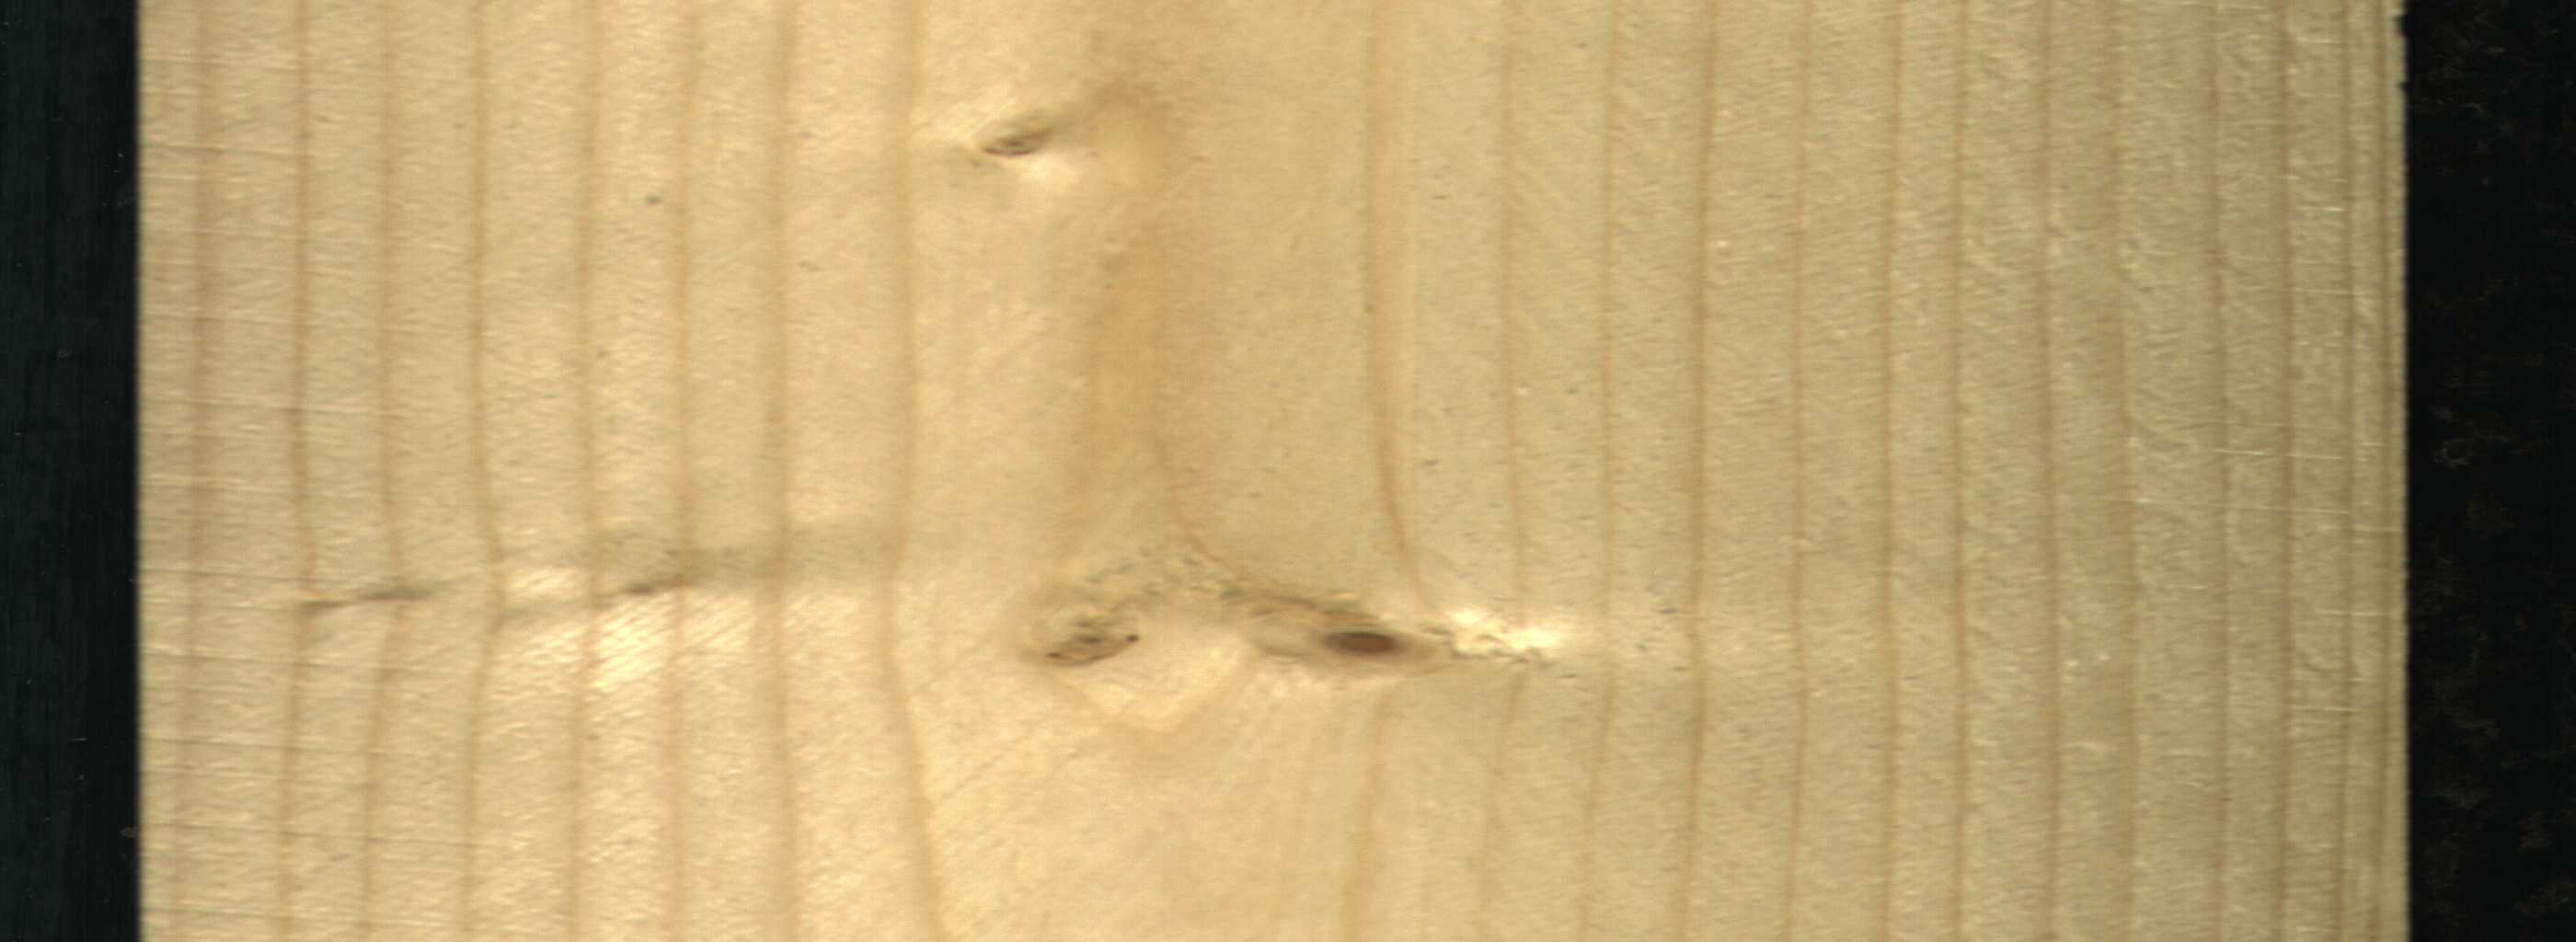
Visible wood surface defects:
Live_Knot
Live_Knot
Live_Knot